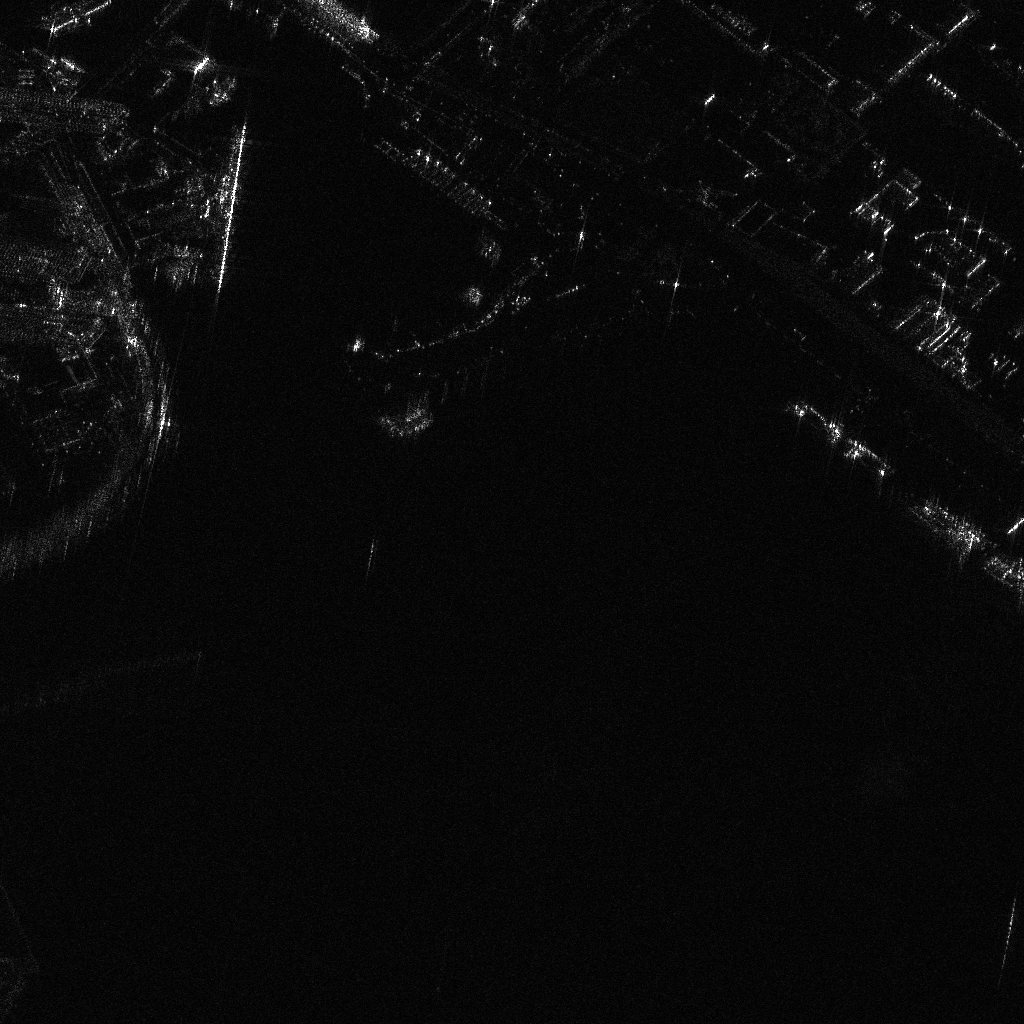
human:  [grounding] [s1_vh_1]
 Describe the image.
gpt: In the satellite image, there is  <ref>2 medium lawenforce </ref> <box>[[38, 38, 40, 42, 66], [39, 39, 40, 43, 66]]</box> located at center,  <ref>2 medium container </ref> <box>[[77, 39, 82, 41, 39], [81, 43, 87, 45, 44]]</box> located at right,  <ref>2 large container </ref> <box>[[87, 49, 96, 53, 43], [94, 55, 103, 58, 43]]</box> located at right.